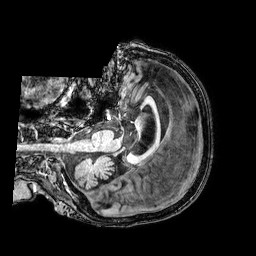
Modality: T1w
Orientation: axial
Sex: female
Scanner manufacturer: philips
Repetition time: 0.008112 s
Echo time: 0.00372 s